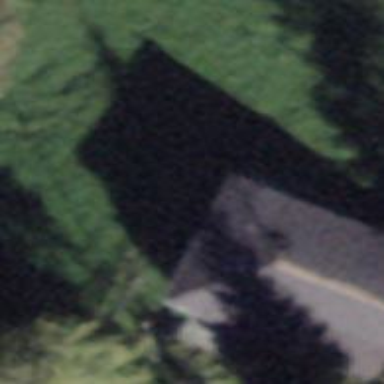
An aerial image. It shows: Cabin.